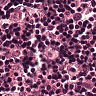
Metastatic tissue present: no